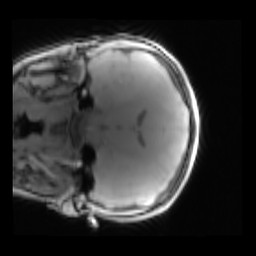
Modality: PDw
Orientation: coronal
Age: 12
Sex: female
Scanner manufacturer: siemens
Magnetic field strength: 3 T
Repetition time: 0.25 s
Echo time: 0.00103 s